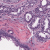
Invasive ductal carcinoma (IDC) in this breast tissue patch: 0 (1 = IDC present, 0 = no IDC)